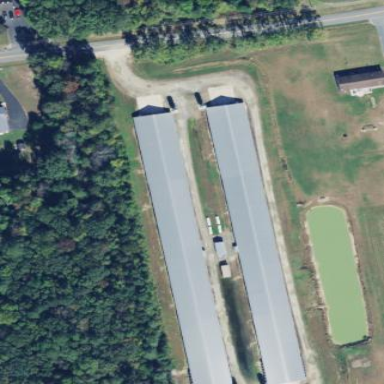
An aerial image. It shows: Farm auxiliary building.